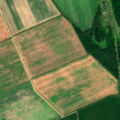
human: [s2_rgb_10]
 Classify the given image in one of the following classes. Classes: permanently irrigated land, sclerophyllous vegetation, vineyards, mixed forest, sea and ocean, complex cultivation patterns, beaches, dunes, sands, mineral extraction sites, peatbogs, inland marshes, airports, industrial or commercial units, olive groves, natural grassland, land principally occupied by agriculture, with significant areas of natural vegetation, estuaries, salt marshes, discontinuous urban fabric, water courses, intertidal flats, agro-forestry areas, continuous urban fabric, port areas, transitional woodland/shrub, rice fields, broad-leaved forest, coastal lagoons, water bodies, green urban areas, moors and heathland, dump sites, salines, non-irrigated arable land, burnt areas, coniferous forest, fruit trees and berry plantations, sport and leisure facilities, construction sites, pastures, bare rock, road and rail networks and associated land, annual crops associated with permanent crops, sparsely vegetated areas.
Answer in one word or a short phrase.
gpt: non-irrigated arable land, broad-leaved forest, transitional woodland/shrub